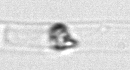
Label: Dactyliosolen_blavyanus